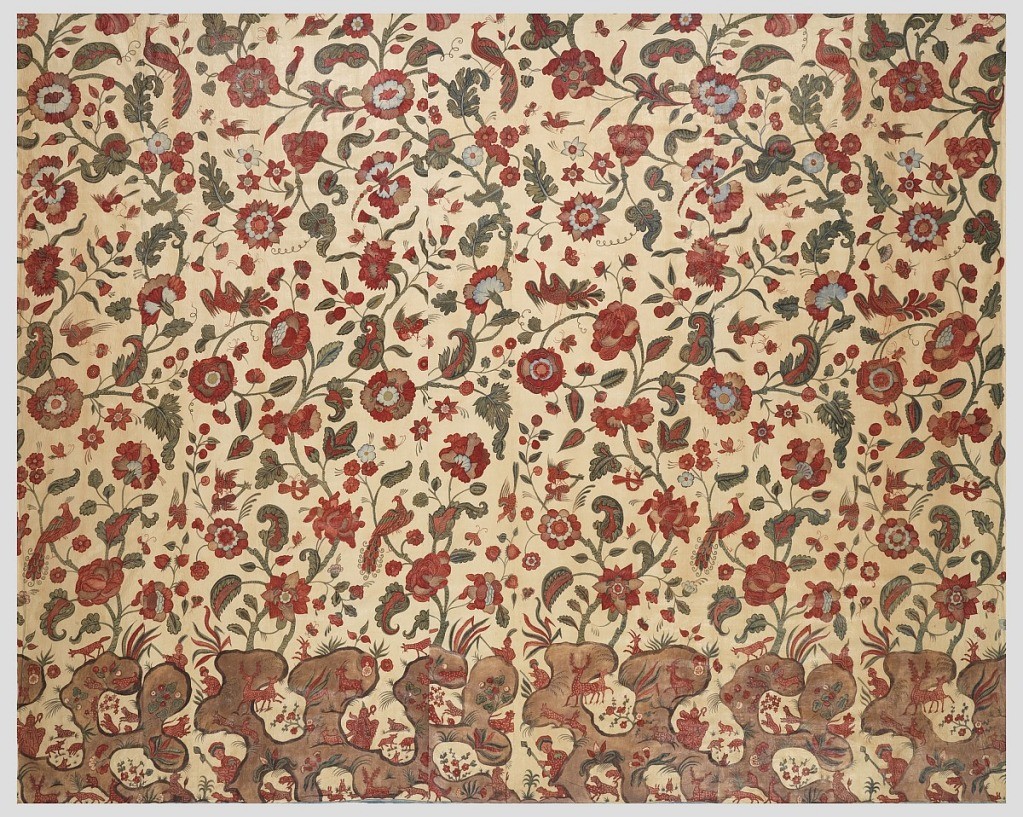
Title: Bed hanging
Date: late 17th century
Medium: cotton Technique: mordant painted and dyed plain weave (chintz)
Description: Large hanging of cotton chintz, lined with pale blue Chinese silk damask (now removed), contemporary with the chintz, and bound on three sides with twill curtain binding. The design is of large-scale flowering branches with large blossoms, smaller sprays of flowers, and heavily curved leaves, with birds (peacocks, parakeets, and pheasants) perched among them. With exception of certain leaves, design elements have different color scheme and internal decoration with each repetition, including all kinds of diapers, linear plant sprigs, hatching and shading, sometimes with resist. The trees spring from a rockery of Chinoiserie character, in which appear animal and human figures, including a shepherd in a pointed hat with a crook, blowing a horn to gather his sheep; a hunter with a round hat bearing a spear, while dogs below pursue a leopard; stags, goats, and rabbits.
The painting is elaborate, in multiple shades of red and green, with light blue, violet, and brown, and much shading, on a white ground. The men are in red, with patterning suggested on their clothes.  Animals are red with darker markings or white spots. Birds are in shades of red or green in plumage, with feather marking indicated. The hillocks in the landscape are light brown with darker brown outlines.
The original glaze is intact.